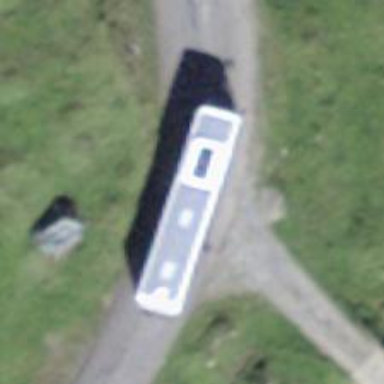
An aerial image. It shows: Bus stop with platform for public transport.